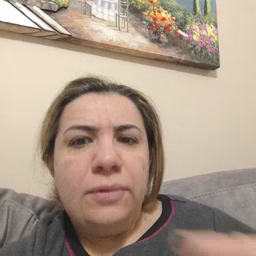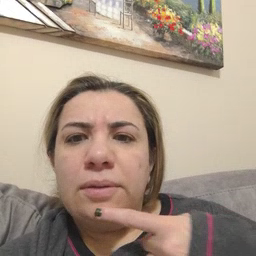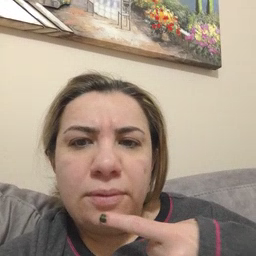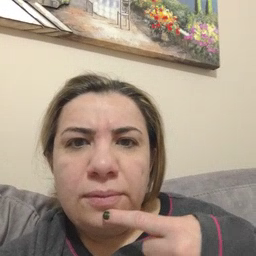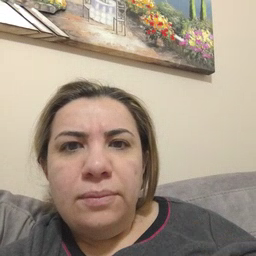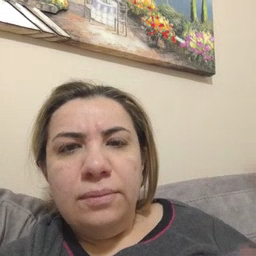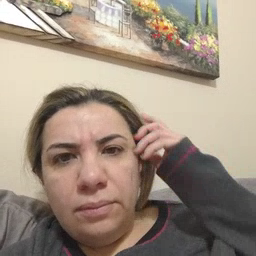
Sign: say